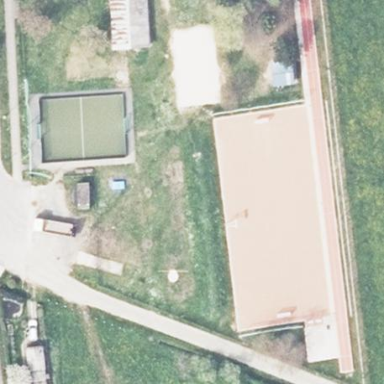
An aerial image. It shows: Pitch for leisure activities.